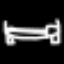
Label: bed